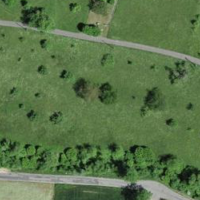
EUNIS habitat code: 24
Species observed at this site:
Parus major
Sturnus vulgaris
Phoenicurus phoenicurus